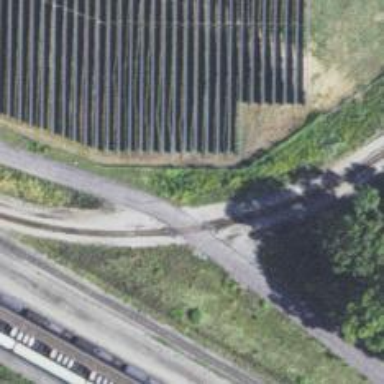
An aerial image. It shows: Railway yard.